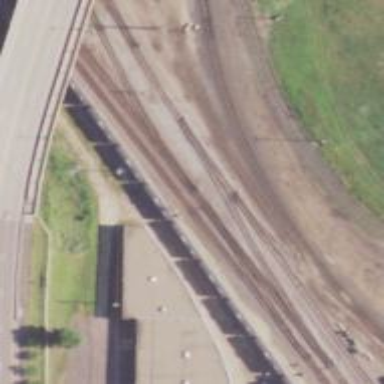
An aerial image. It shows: Railway yard in service.